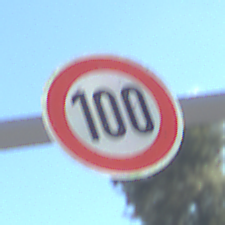
Verkehrszeichen: Geschwindigkeit100
Umgebung: Outdoor, Nature
Tageszeit: MorningAfternoon
Wetter: PartlyCloudy
Licht: Natural
Jahreszeit: NotSpecified
Kontrast: HighContrast